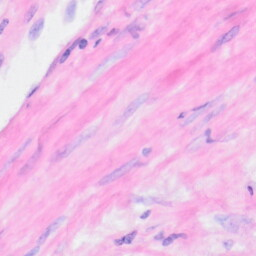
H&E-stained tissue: Kidney